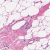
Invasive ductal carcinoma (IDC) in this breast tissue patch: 0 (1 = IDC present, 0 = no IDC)